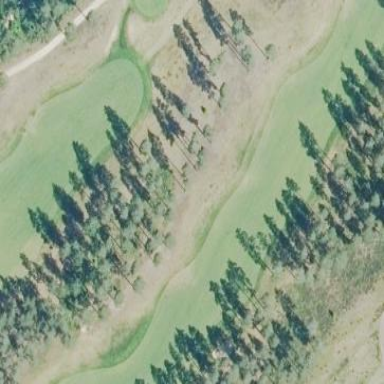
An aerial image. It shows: Grassy area designated as golf fairway.